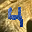
Label: 4